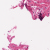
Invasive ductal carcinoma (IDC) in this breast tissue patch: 0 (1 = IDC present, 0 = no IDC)